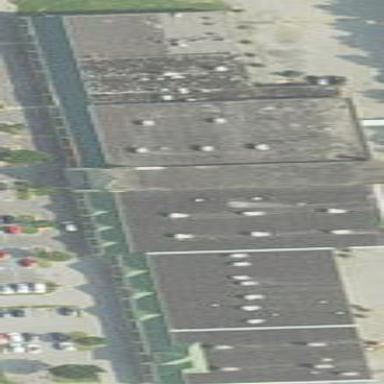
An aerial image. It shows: Retail building.